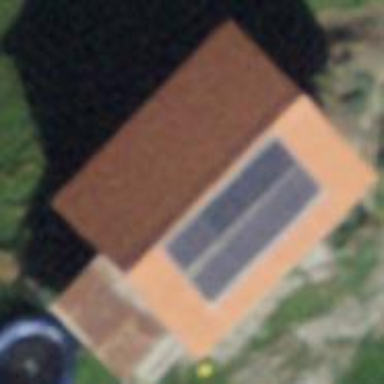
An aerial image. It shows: Barn.